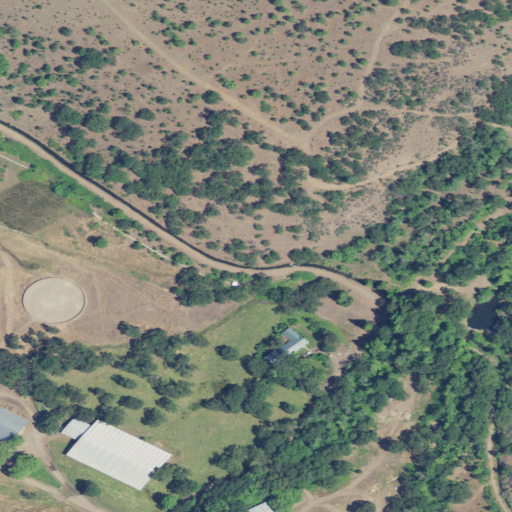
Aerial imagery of valley in Oregon named Wasson Canyon containing shrub, grassland, open development, evergreen forest, deciduous forest, medium intensity development, low intensity development, pasture, and high intensity development